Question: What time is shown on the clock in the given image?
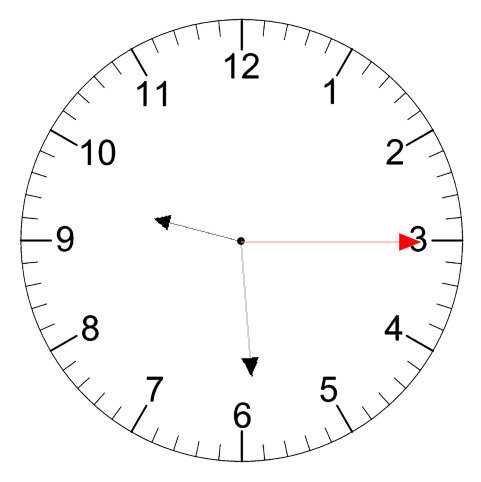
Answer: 09:29:15